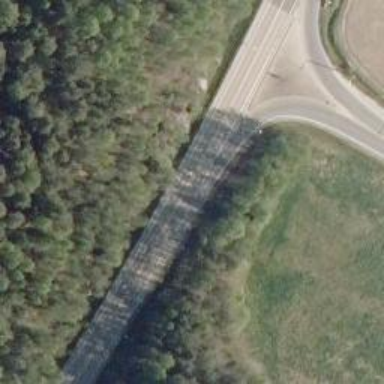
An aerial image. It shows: Motorway junction.